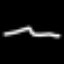
Label: squiggle